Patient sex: M
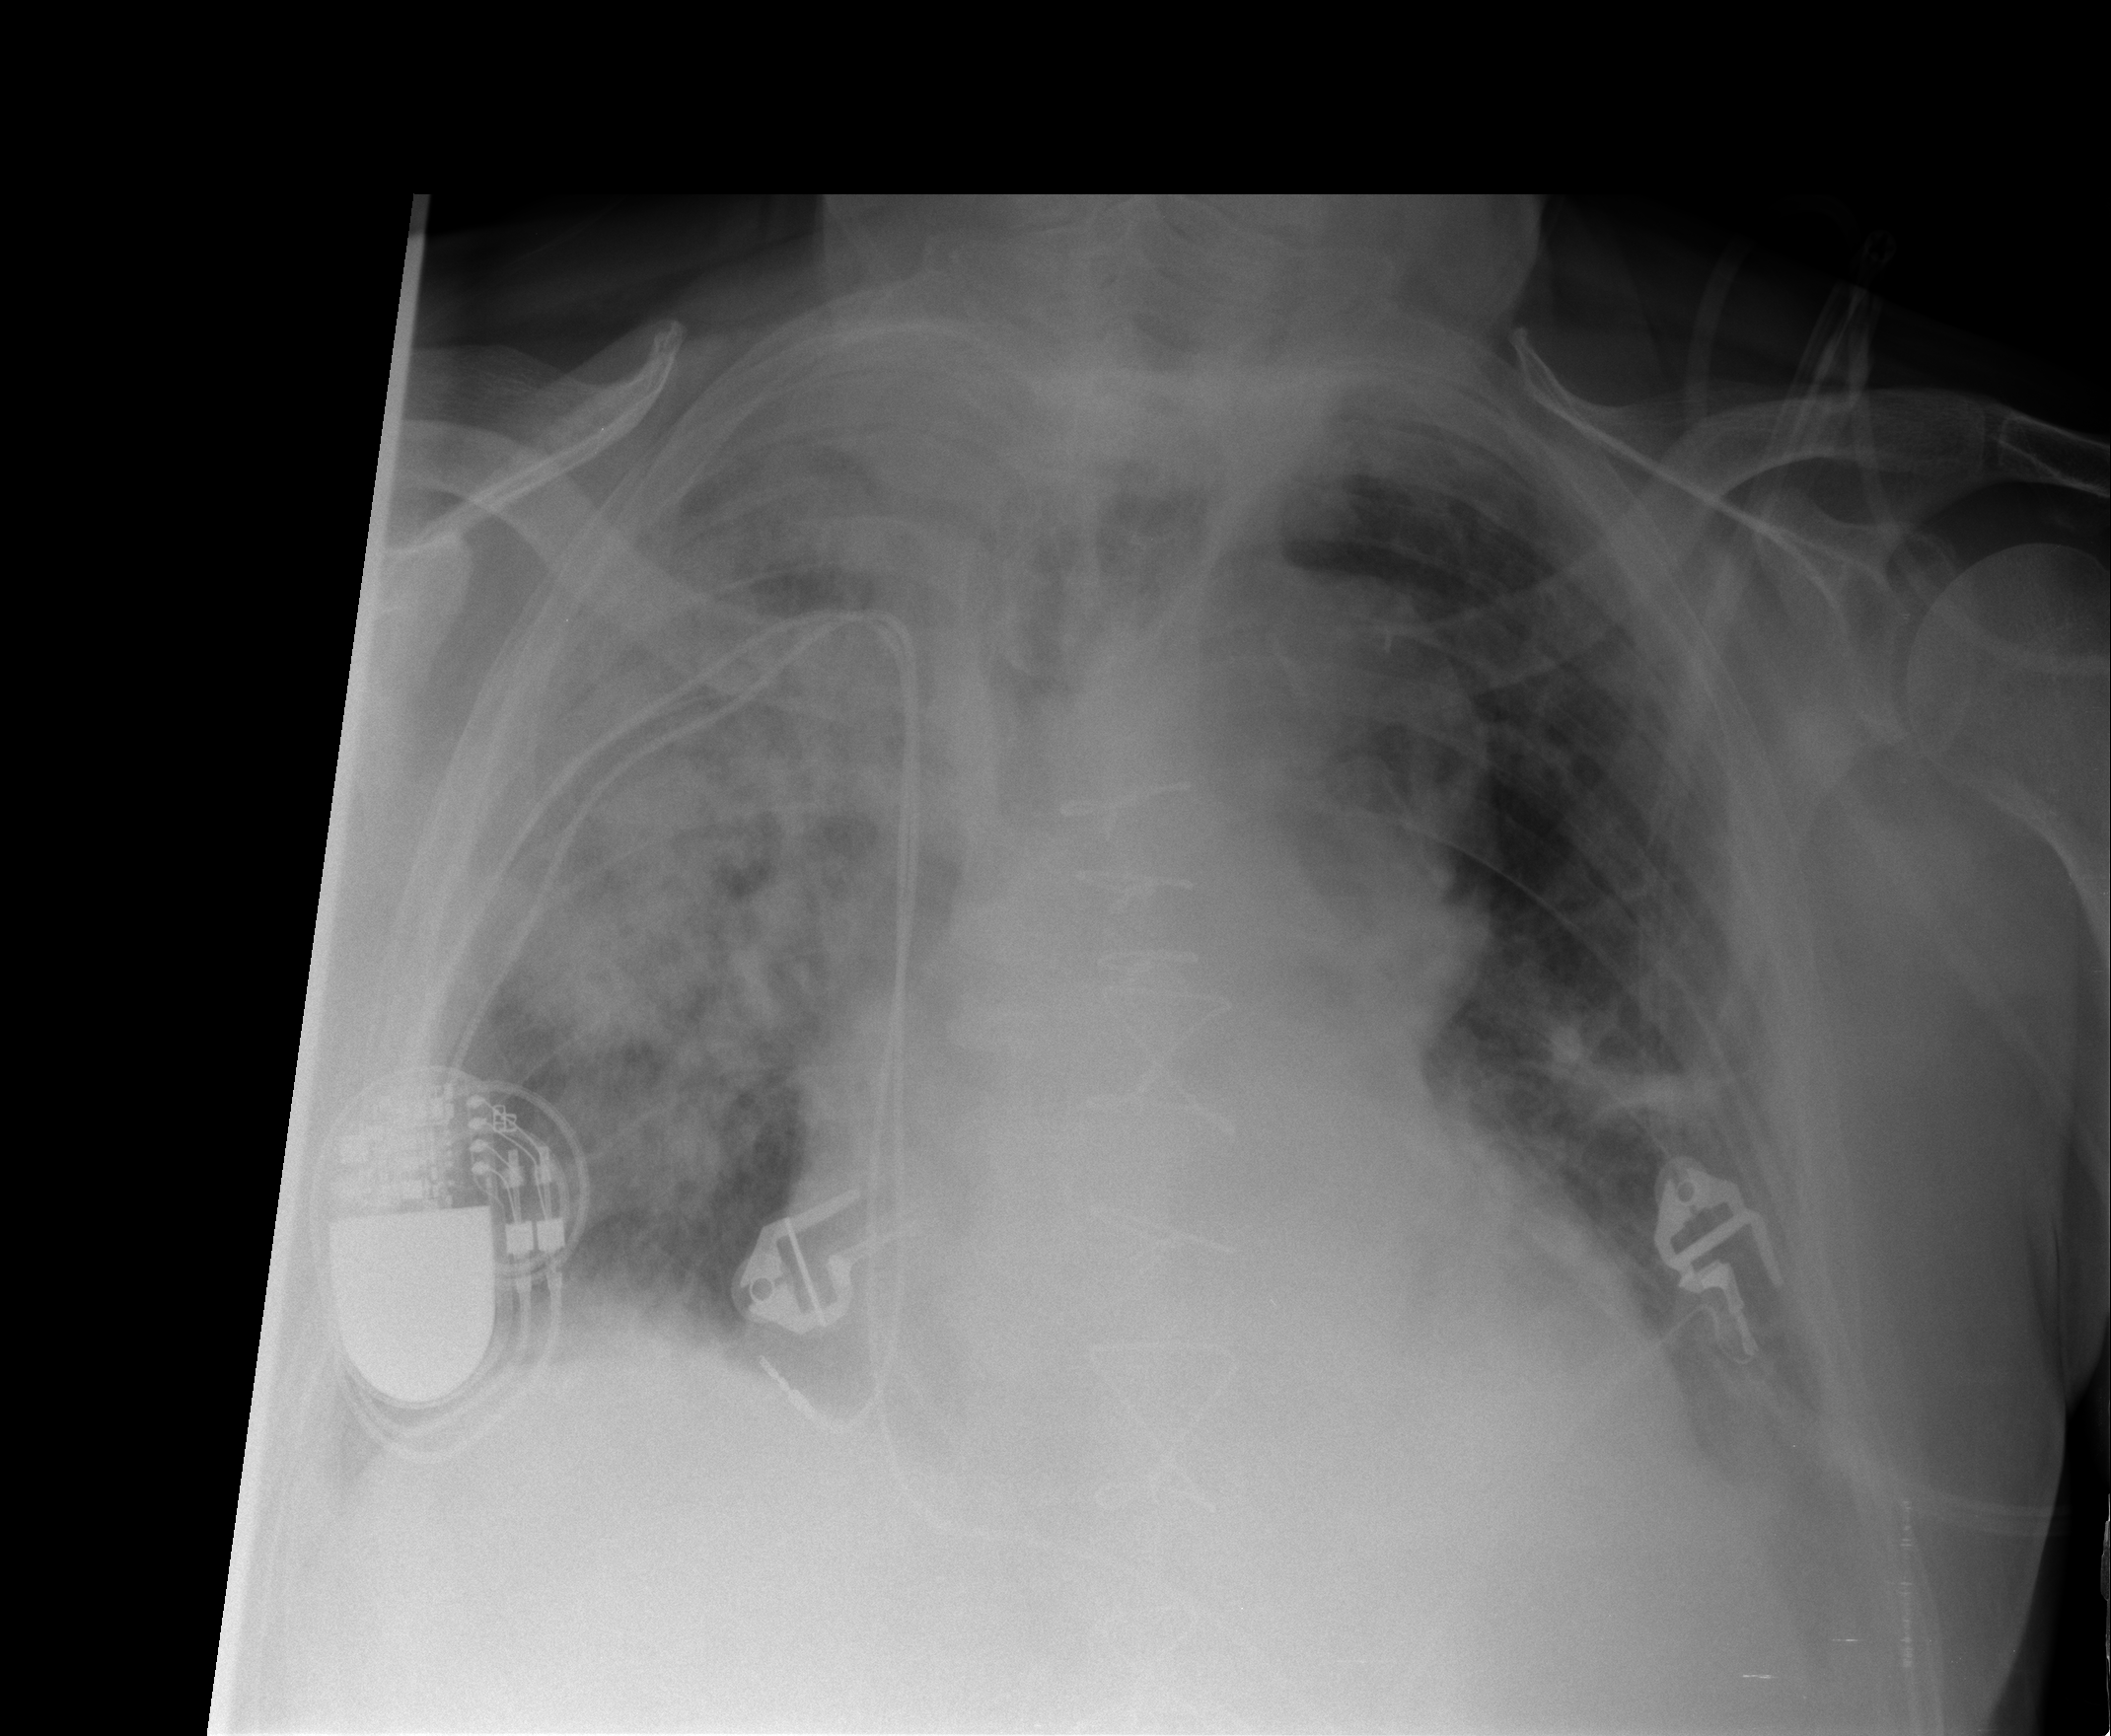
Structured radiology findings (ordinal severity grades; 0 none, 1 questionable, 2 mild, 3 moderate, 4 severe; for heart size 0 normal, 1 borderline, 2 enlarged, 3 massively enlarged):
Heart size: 2
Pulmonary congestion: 1
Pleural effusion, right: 2
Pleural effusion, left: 2
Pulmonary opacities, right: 4
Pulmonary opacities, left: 2
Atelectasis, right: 2
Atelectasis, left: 2